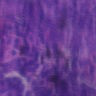
Metastatic tissue present: no